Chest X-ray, PA view. Patient: 48 years old, sex F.
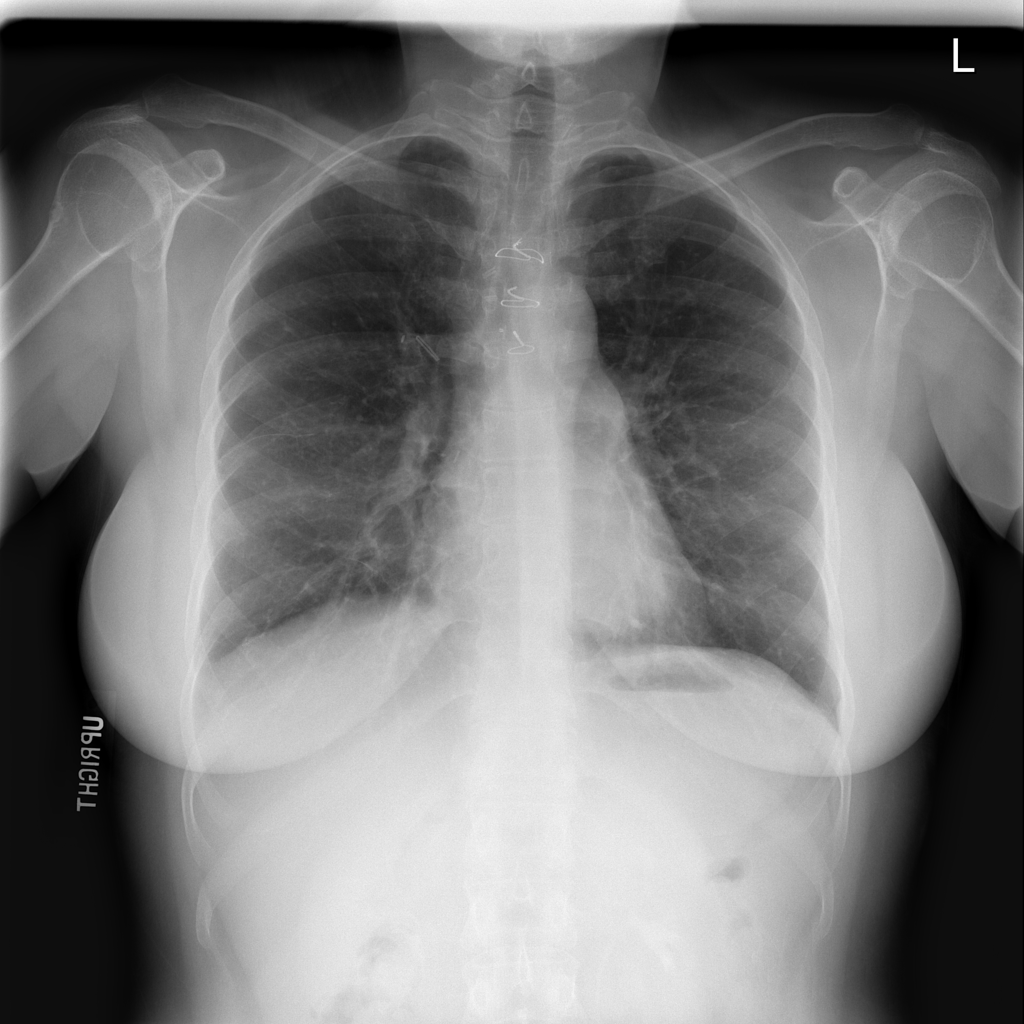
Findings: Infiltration